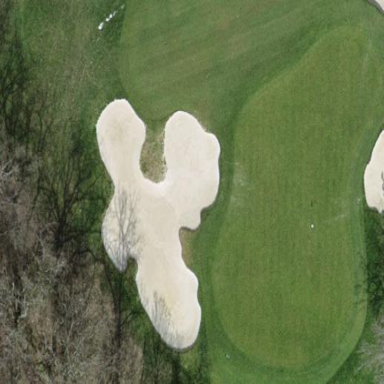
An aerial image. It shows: Golf bunker filled with natural sand.